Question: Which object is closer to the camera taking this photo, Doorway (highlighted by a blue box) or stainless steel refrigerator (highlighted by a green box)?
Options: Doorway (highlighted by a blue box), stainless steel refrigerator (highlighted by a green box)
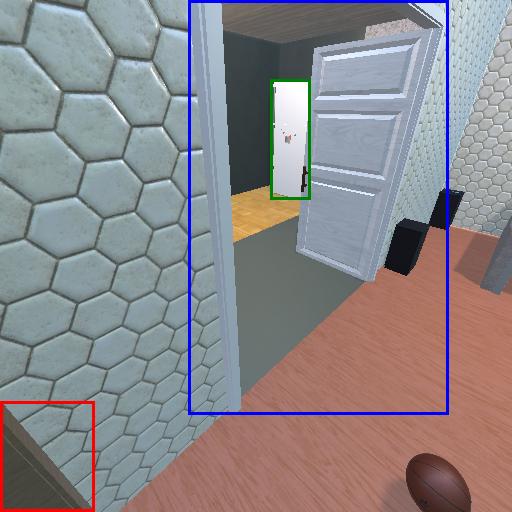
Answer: Doorway (highlighted by a blue box)